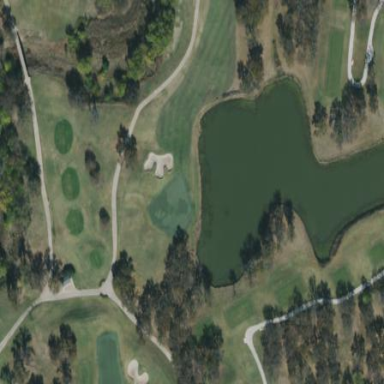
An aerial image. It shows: Water hazard on golf course. The hazard is natural water feature.